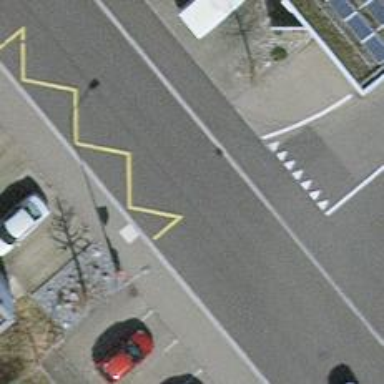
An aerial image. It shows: Public transport stop position.